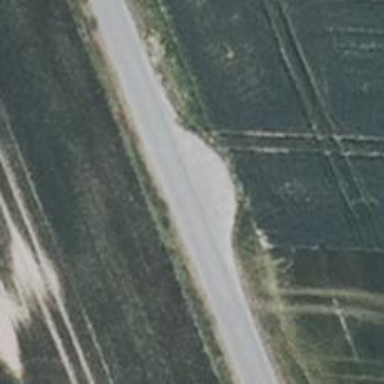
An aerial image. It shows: Passing place on the road.